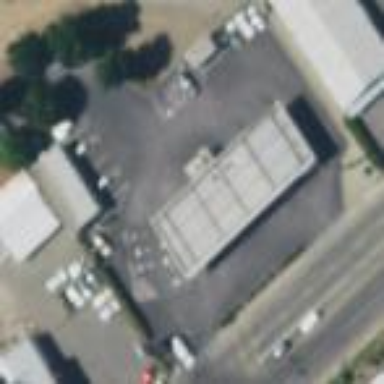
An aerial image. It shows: Fuel station.